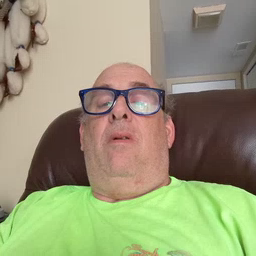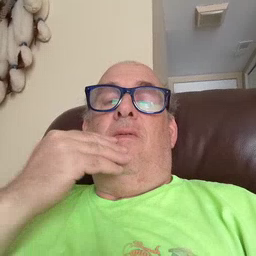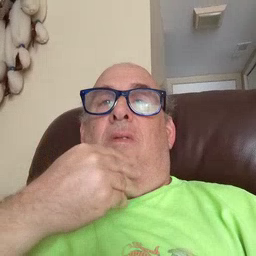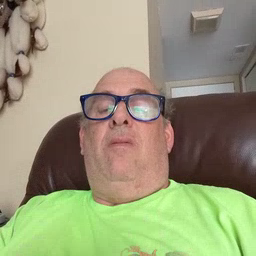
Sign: flower